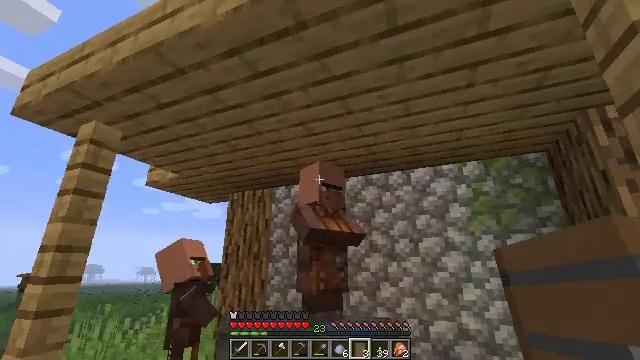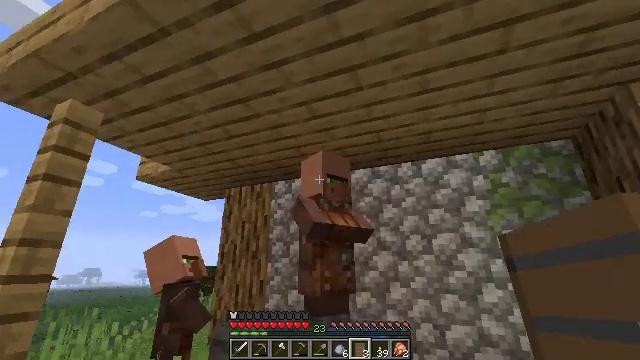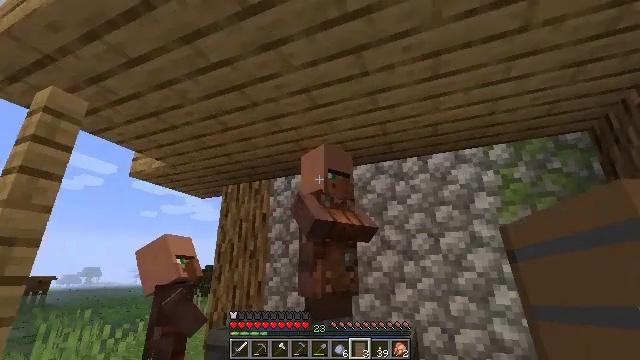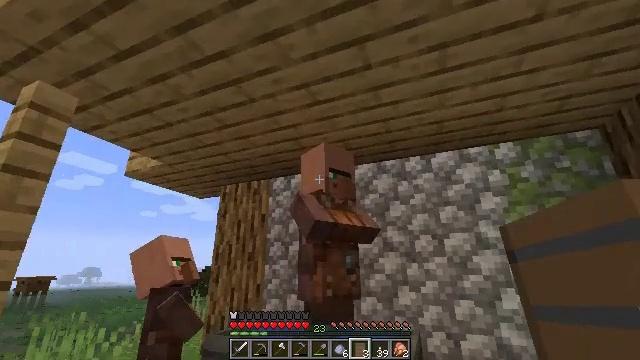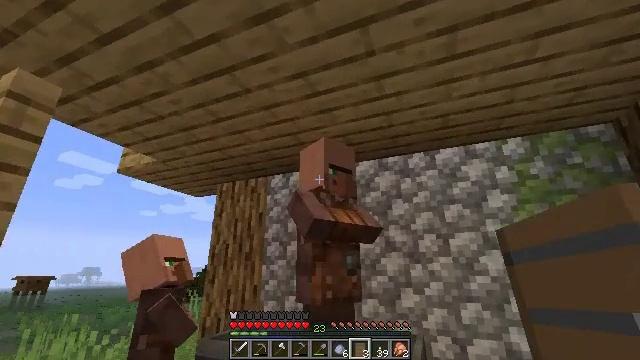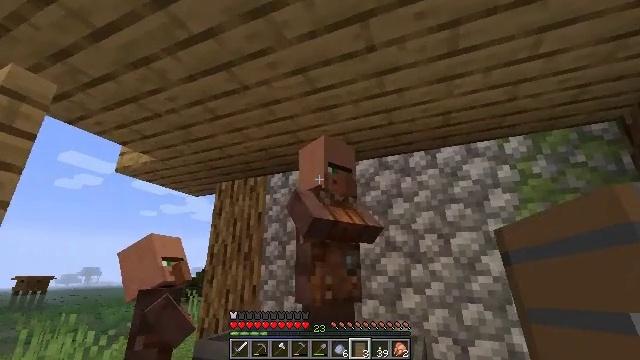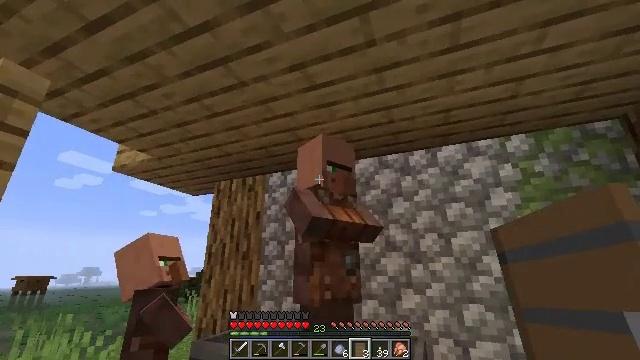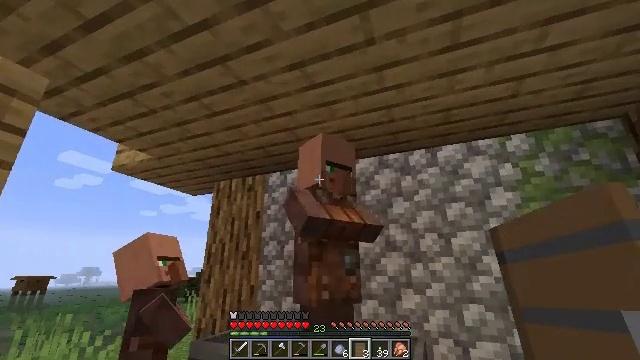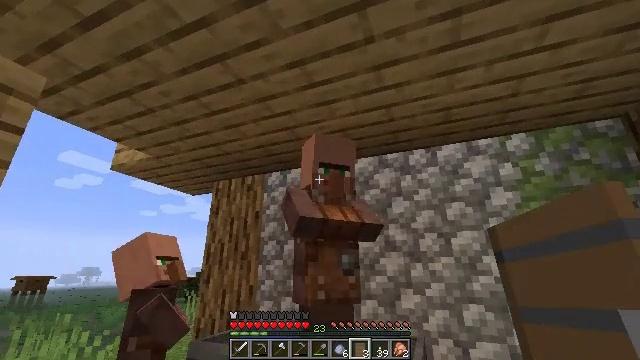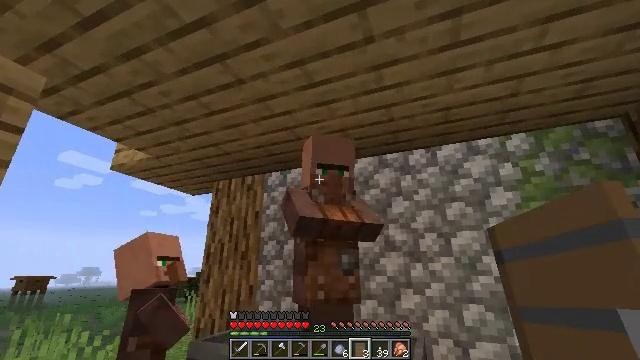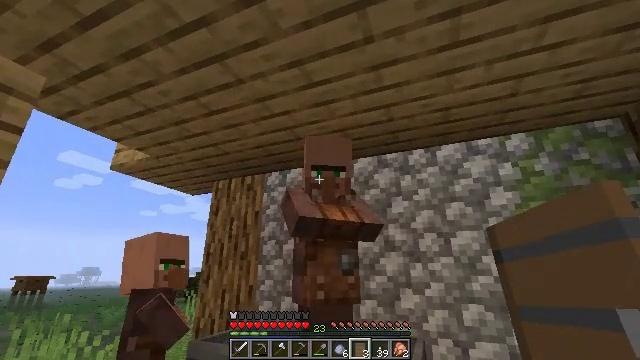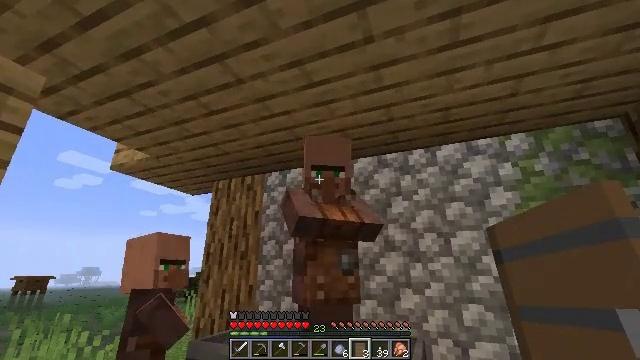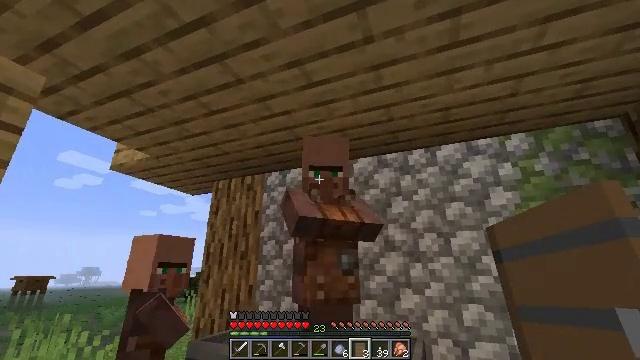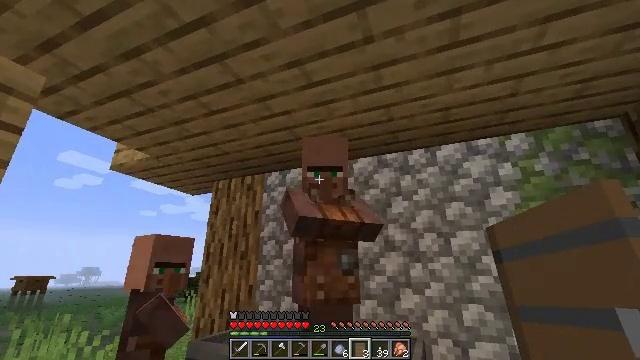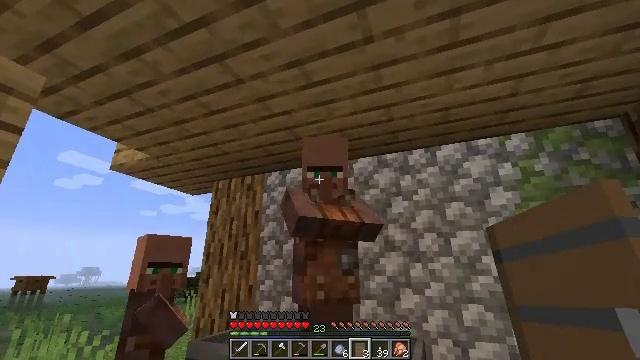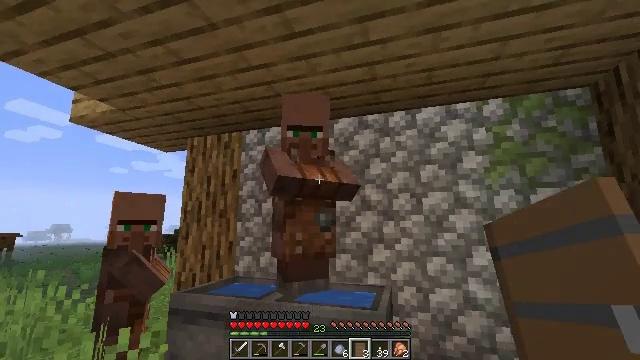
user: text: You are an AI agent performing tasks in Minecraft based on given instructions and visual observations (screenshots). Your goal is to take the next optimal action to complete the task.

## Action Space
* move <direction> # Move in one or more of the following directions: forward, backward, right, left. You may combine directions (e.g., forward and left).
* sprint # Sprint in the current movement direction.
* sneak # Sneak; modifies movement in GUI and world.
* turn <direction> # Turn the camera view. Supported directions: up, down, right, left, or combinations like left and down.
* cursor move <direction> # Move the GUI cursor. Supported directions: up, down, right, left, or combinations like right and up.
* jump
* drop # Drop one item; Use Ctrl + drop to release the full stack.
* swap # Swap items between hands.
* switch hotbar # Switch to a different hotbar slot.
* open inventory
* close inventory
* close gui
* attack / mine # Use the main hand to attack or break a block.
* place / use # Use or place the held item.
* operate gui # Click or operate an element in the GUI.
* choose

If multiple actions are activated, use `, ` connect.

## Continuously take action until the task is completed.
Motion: motion action
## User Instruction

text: Collect the brewing stand for reuse.
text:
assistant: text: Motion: move forward
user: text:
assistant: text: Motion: move forward, use / place
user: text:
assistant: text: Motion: use / place
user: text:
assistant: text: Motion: use / place
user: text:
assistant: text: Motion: no_op
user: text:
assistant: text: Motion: no_op
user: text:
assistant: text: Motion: no_op
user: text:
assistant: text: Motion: no_op
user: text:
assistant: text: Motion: no_op
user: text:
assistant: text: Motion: no_op
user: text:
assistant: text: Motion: no_op
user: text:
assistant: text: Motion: no_op
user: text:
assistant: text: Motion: no_op
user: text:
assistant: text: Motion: no_op
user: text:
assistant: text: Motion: turn right and down
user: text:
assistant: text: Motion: turn right and down
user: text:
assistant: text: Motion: use / place
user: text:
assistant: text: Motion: use / place
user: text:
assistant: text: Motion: use / place
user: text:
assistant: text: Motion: no_op
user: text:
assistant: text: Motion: no_op
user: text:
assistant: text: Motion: no_op
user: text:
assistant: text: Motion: no_op
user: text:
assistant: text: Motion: no_op
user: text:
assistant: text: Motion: no_op
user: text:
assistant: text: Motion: no_op
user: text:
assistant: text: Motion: no_op
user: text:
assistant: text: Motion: no_op
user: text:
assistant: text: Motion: no_op
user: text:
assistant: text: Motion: no_op